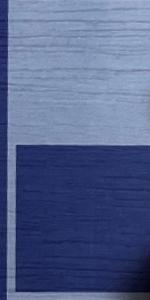
Label: Empty